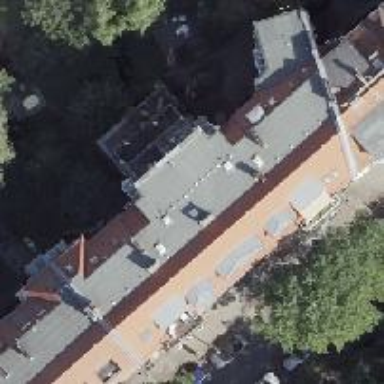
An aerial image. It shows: Building with apartments featuring unique double saltbox roof shape.